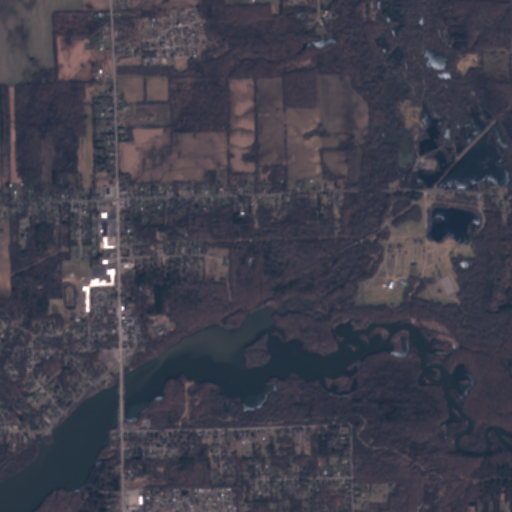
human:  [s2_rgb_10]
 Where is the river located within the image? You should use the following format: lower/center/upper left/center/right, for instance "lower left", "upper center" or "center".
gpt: The river is located in the lower right of the image.
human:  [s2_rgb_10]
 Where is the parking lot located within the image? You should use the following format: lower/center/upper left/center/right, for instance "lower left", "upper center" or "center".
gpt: There is no parking lot in the image.